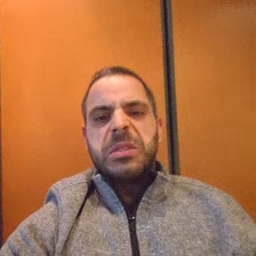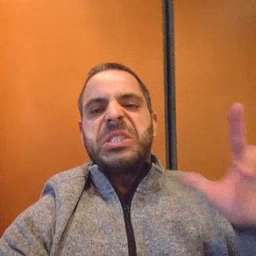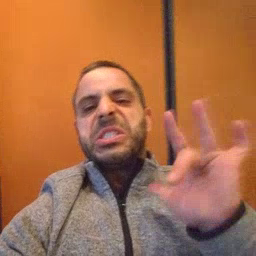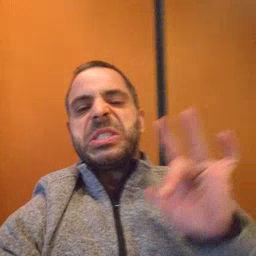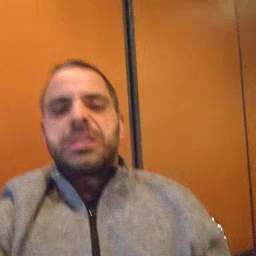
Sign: yucky